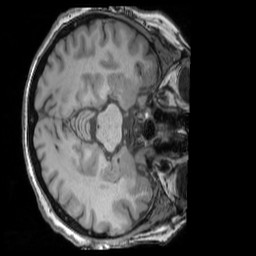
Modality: T1w
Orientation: axial
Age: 72
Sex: female
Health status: ill
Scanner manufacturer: siemens
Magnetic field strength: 3 T
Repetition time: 1.75 s
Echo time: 0.00418 s